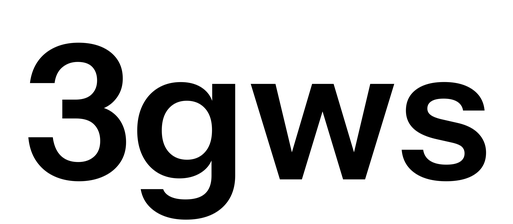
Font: InstrumentSans_SemiBold